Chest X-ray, AP view. Patient: 56 years old, sex M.
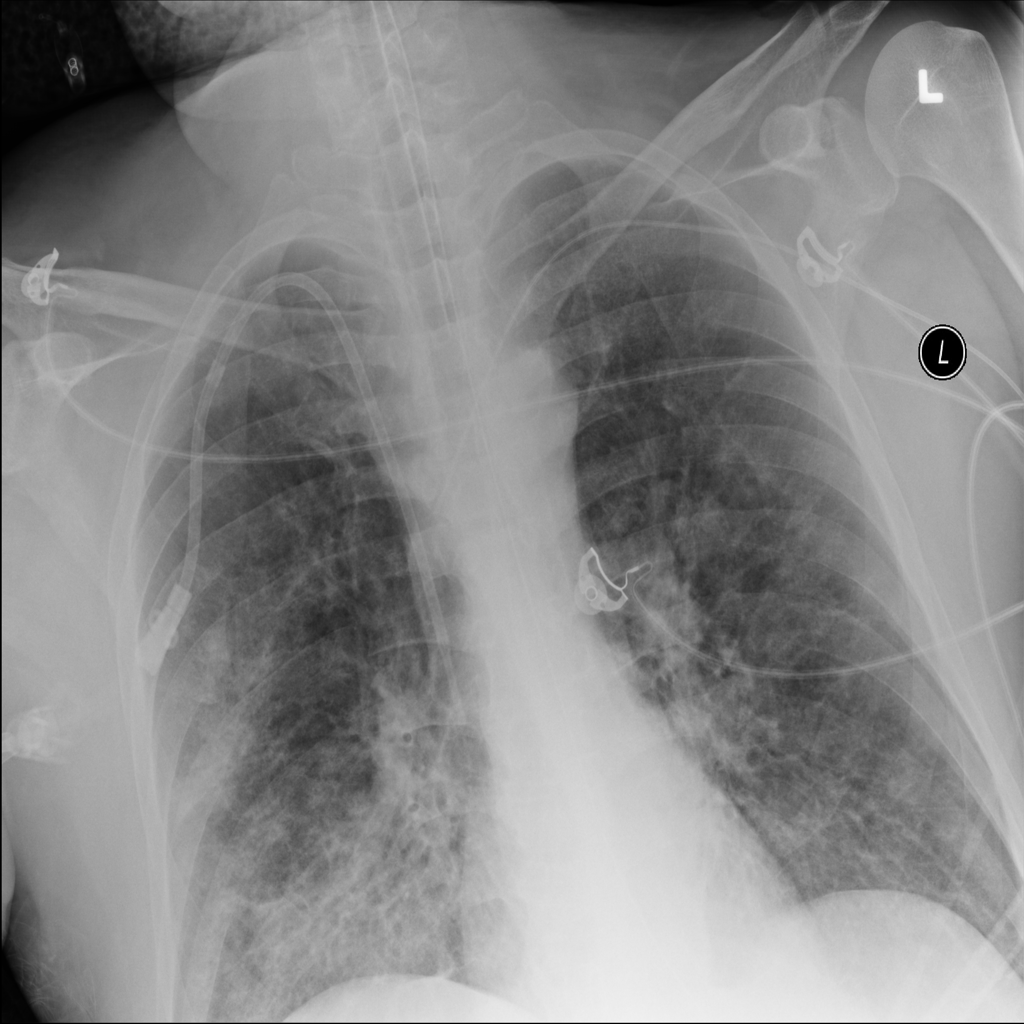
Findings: No Finding